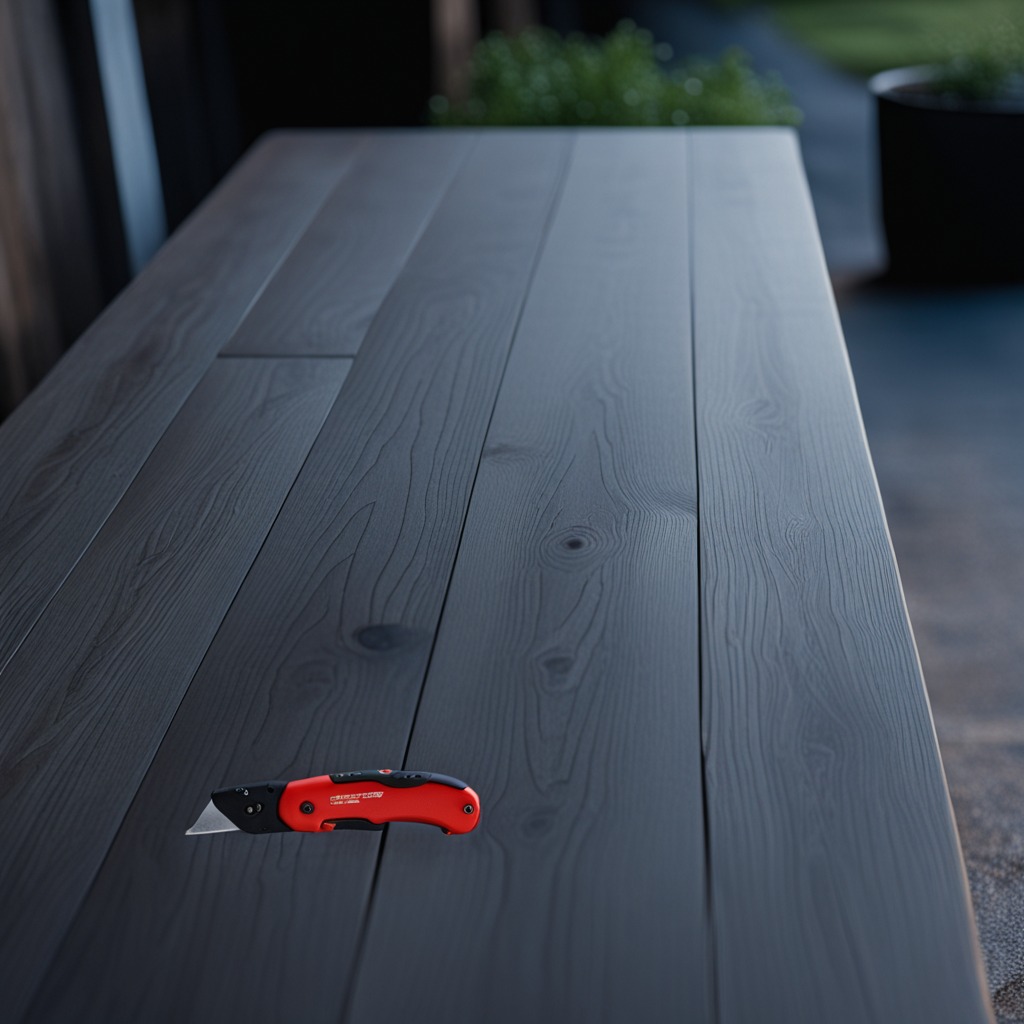
A utility knife lies on the table in the garage.